Question: I have two files which i want read using php. One file is located in '/var/www/html' and the other file is located in '/svn/access/' (directory which i have created). I can read the file which is in '/var/www/html' but the other one cannot be read.
I get the following error message:
'''
Warning: fopen(/svn/access/test): failed to open stream: Permission denied in /var/www/html/svnmanager/test2.php on line 5
'''
I have given permission to all the directories and file using 'chmod' and 'chown'
'''
chown -R apache:apache /svn*
chmod -R 755 /svn
chown -R apache:apache /svn/*
chmod -R 755 /svn/*
'''

But i'm still getting that error, When i try to read from the path '/svn/access'. Why is this happening and how can i fix this ? Please help!
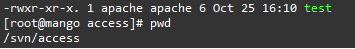
Answer: Finally found myself a solution for this.
SELinux blocks httpd to write in any folder other than '/var/www/'. Therefore some configurations have to be made.
'yum -y install policycoreutils-python'
'''
semanage fcontext -a -t httpd_sys_rw_content_t "/svn/access(/.*)?"
restorecon -R /svn/access
'''